Interaction volume radius: 5 \u00c5
Interaction volume height: 15 \u00c5
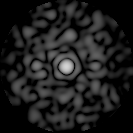
Disorder parameter: 0.9023